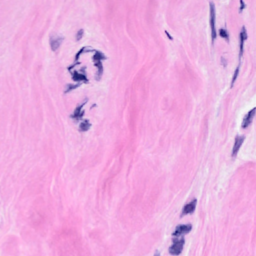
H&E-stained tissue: Breast